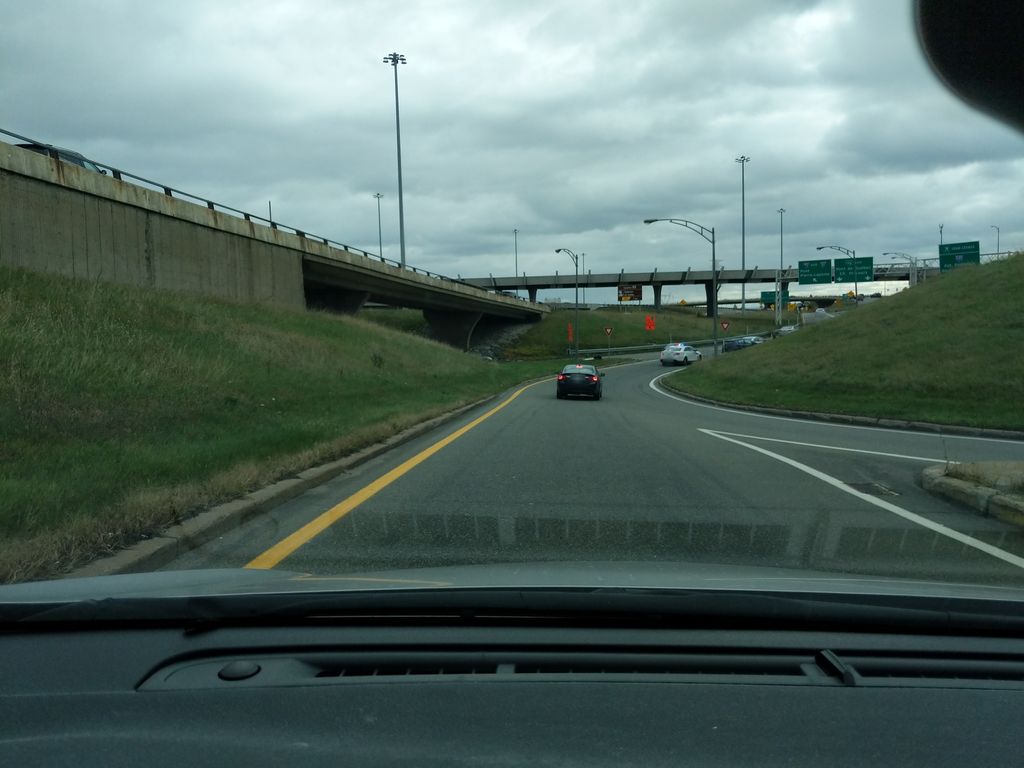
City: quebec_city